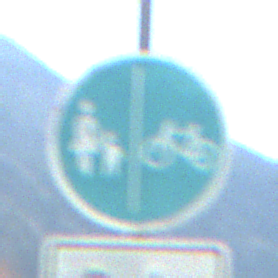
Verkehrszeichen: GetrennterRadUndGehwegRadwegRechts
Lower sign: HinweisDurchVerbaleAngabe2
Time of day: MorningAfternoon
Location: Outdoor (Nature)
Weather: PartlyCloudy
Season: NotSpecified
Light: Natural